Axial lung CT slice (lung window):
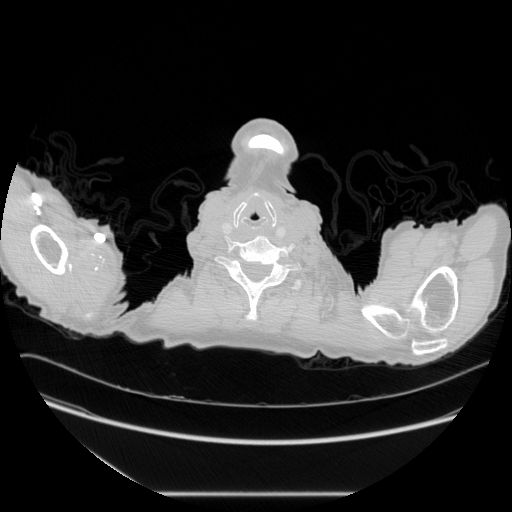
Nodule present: no